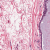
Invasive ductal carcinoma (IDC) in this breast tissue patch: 0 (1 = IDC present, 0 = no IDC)